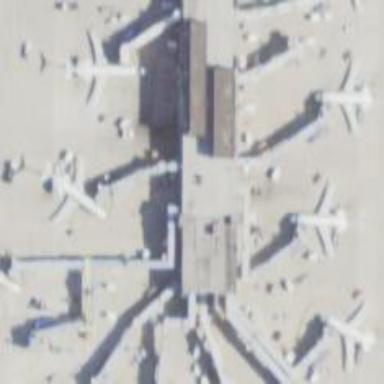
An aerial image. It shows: Airport gate.